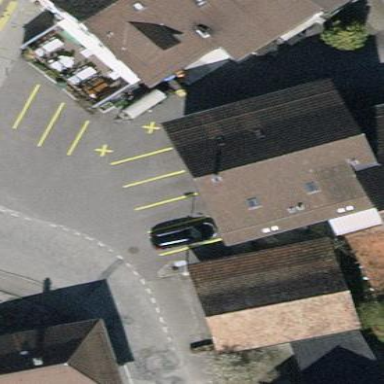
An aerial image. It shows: Parking area with surface.